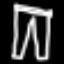
Label: pants